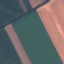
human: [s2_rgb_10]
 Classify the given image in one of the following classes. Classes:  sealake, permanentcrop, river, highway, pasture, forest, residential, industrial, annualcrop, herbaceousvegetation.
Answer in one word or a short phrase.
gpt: AnnualCrop